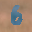
Label: 6